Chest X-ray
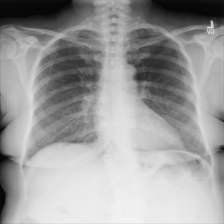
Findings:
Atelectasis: negative
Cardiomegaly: negative
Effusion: negative
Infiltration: negative
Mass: negative
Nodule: negative
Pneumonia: negative
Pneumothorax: negative
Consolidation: negative
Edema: negative
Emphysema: negative
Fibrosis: negative
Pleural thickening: negative
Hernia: negative